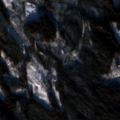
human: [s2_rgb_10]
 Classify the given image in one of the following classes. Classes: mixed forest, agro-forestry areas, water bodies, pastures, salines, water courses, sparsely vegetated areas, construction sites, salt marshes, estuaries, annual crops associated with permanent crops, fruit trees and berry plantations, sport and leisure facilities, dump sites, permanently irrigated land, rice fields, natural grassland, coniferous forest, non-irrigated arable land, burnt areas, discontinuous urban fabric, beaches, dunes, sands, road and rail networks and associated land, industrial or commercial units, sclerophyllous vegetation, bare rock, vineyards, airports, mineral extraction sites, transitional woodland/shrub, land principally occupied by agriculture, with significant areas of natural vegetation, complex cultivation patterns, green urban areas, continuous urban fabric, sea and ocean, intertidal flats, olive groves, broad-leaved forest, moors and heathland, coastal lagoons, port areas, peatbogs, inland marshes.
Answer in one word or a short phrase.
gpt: coniferous forest, transitional woodland/shrub